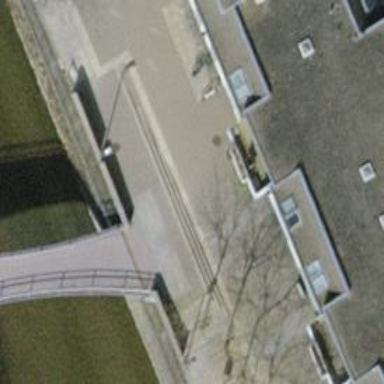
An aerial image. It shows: Bicycle parking area with wall loops for securing bikes.